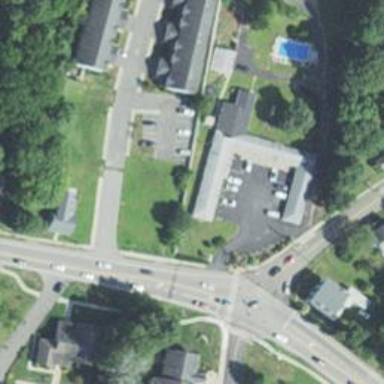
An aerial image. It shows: Building that is motel.